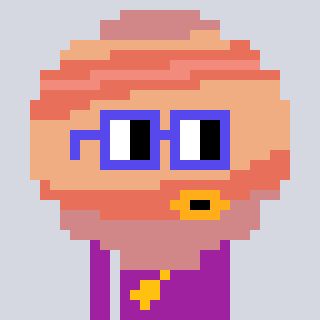
a pixel art character with square blue glasses, a jupiter-shaped head and a magenta-colored body on a cool background